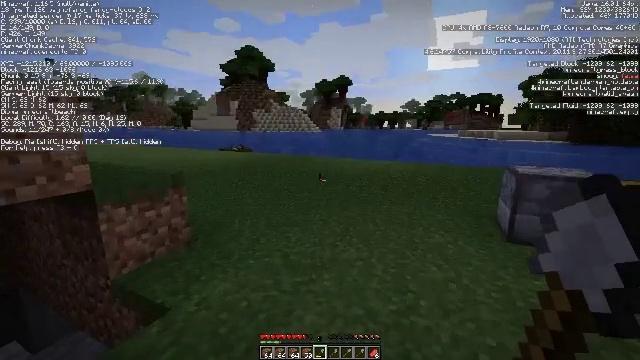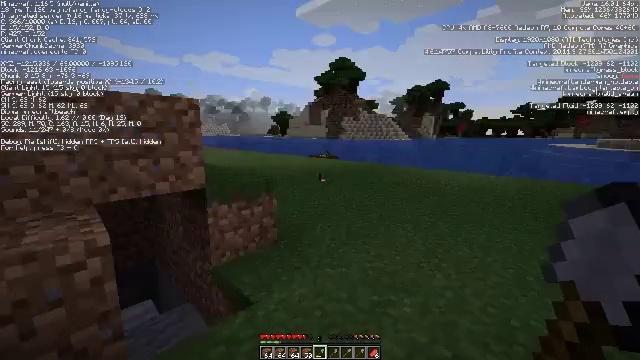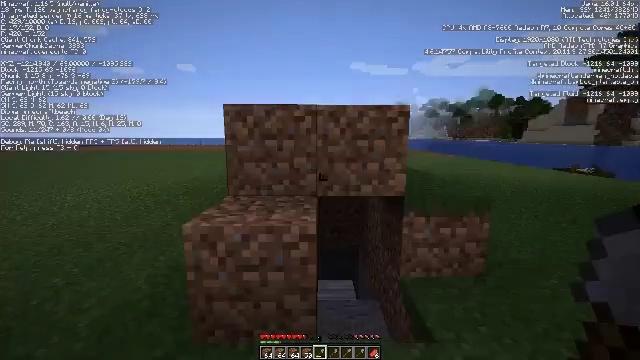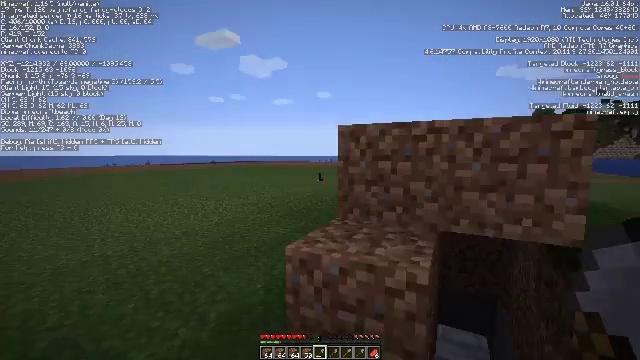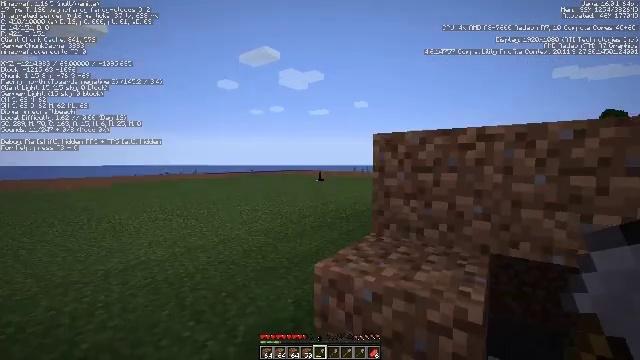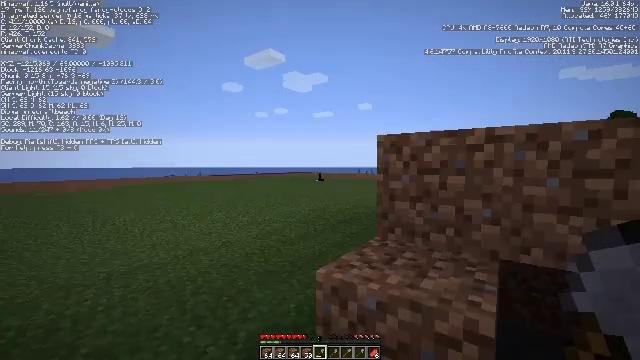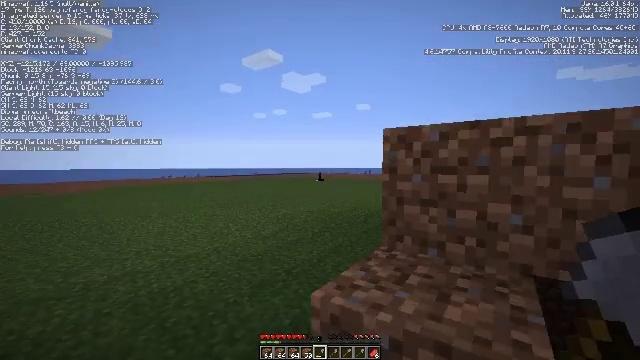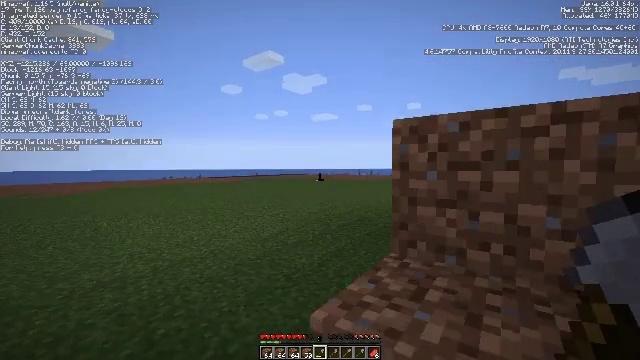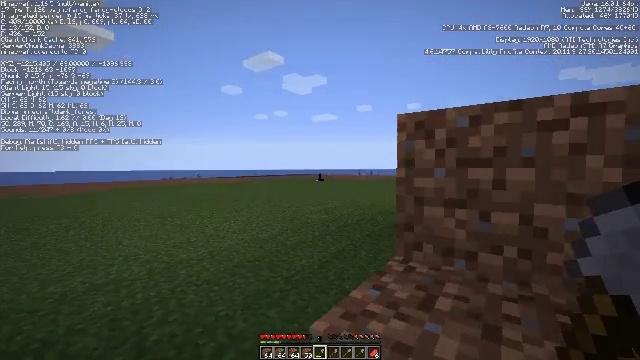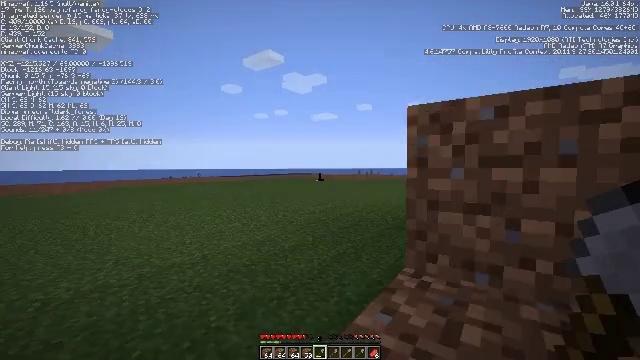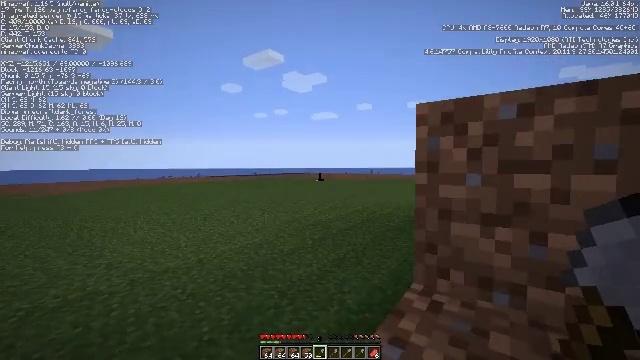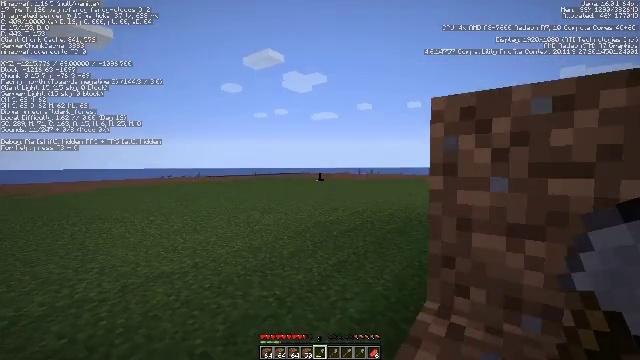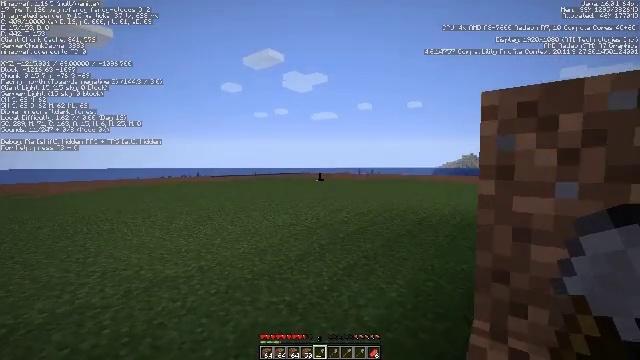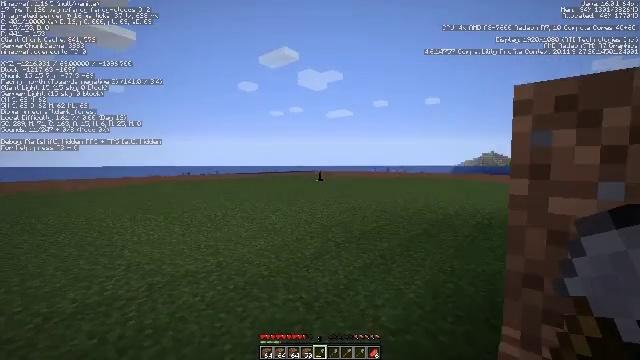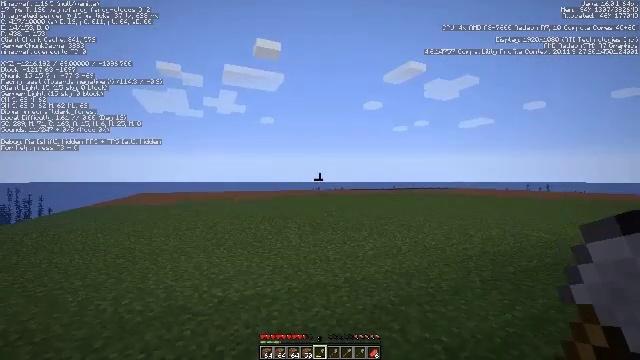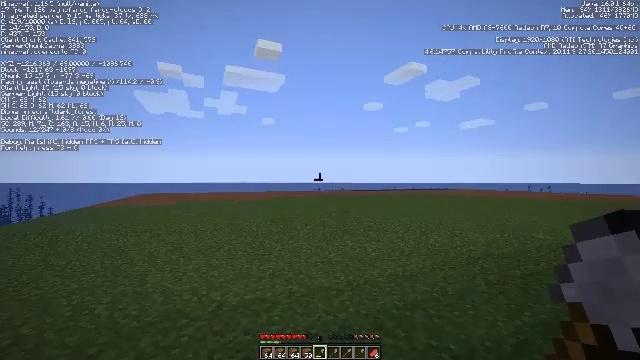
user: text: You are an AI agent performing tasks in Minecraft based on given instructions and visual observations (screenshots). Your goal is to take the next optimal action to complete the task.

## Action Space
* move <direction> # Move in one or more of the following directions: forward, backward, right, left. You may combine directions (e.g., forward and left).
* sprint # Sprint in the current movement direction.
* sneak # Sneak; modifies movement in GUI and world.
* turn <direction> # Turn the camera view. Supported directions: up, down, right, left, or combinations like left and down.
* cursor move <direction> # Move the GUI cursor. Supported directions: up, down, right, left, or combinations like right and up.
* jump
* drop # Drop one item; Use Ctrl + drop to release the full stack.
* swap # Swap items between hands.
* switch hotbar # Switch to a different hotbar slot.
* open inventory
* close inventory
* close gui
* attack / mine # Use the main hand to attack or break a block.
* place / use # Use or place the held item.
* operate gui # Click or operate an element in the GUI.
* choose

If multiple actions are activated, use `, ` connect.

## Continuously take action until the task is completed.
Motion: motion action
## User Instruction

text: Place kelp in a furnace to get dried kelp.
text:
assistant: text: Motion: move forward, turn left and up
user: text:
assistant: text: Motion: move forward, turn left
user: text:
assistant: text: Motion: move forward, turn left and up
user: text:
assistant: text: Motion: move forward, turn left and up
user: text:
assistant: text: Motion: move forward
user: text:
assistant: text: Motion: move forward
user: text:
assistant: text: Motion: move forward
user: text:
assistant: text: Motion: move forward
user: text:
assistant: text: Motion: move forward
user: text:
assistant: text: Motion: move forward
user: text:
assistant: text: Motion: move forward
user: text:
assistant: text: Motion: move forward
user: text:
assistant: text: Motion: move forward, turn left
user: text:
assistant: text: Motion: move forward, turn left and up
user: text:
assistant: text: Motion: move forward
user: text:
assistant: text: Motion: move forward
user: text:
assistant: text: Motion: move forward
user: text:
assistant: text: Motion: move forward
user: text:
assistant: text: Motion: move forward
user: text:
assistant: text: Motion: move forward
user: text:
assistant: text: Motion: move forward
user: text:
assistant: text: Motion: turn right
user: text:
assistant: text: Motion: turn right and down
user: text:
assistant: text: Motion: move right, turn right
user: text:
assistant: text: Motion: move right, turn right
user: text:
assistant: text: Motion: move right, turn right and up
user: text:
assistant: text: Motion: move right
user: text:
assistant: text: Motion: move forward and move right
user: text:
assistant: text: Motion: move forward and move right
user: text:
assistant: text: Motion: move forward